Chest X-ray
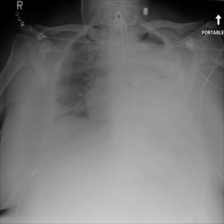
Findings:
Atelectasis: positive
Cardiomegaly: negative
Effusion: negative
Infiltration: negative
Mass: negative
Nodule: negative
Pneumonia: negative
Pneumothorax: negative
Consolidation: positive
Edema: negative
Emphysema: negative
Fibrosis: negative
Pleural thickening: negative
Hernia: negative